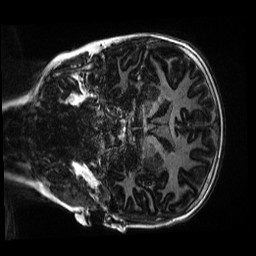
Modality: MP2RAGE
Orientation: coronal
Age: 9
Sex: male
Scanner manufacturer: siemens
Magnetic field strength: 3 T
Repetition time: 4 s
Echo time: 0.00303 s